Question: I have an Universal App targeting Windows Phone 8.1 and Windows 8.1. Both apps use GridView to display data.
Sometimes, instead of the actual items, just the placeholders are shown. This is known behavior, GridView showing placeholders when scrolling and it does not have enough time to render the actual items and eventually renders them.
But in my case, the placehores just stay there, GridView never renders the actual times. This happens on both Windows Phone and Windiws, so I guess the GridView must be the problem.
Anyone has experienced this? Any clue would be appreciated.
Here is a screenshot, notice the gray rectangles render instead of actual items (like the first one).

The GridDefinition is quite simple:
'''
<GridView
Grid.Column="2"
Padding="0,0,0,96"
VerticalAlignment="Top"
VerticalContentAlignment="Top"
ItemTemplate="{StaticResource TrackListingTemplate}"
ItemsSource="{Binding Tracks}" />
'''
The Item template is just a grid with a TextBlock and some images.
The memory footprint is also ok, about 100 MB.
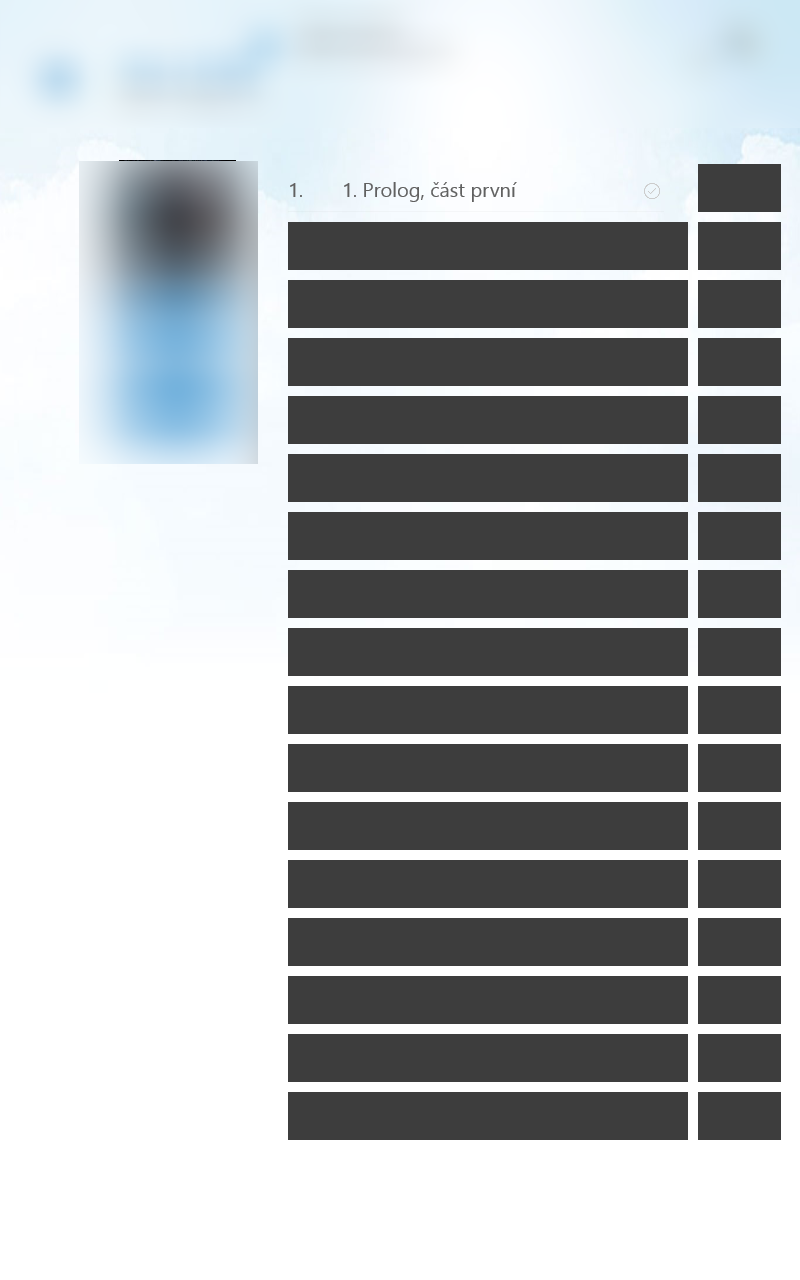
Answer: Not really a great solution, but setting 'ShowsScrollingPlaceholders=false' disables all the placeholders. According to the documentation, empty space should be visible instead of items but this is not the case, the whole GridView frezees for a seconds instead.